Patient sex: F
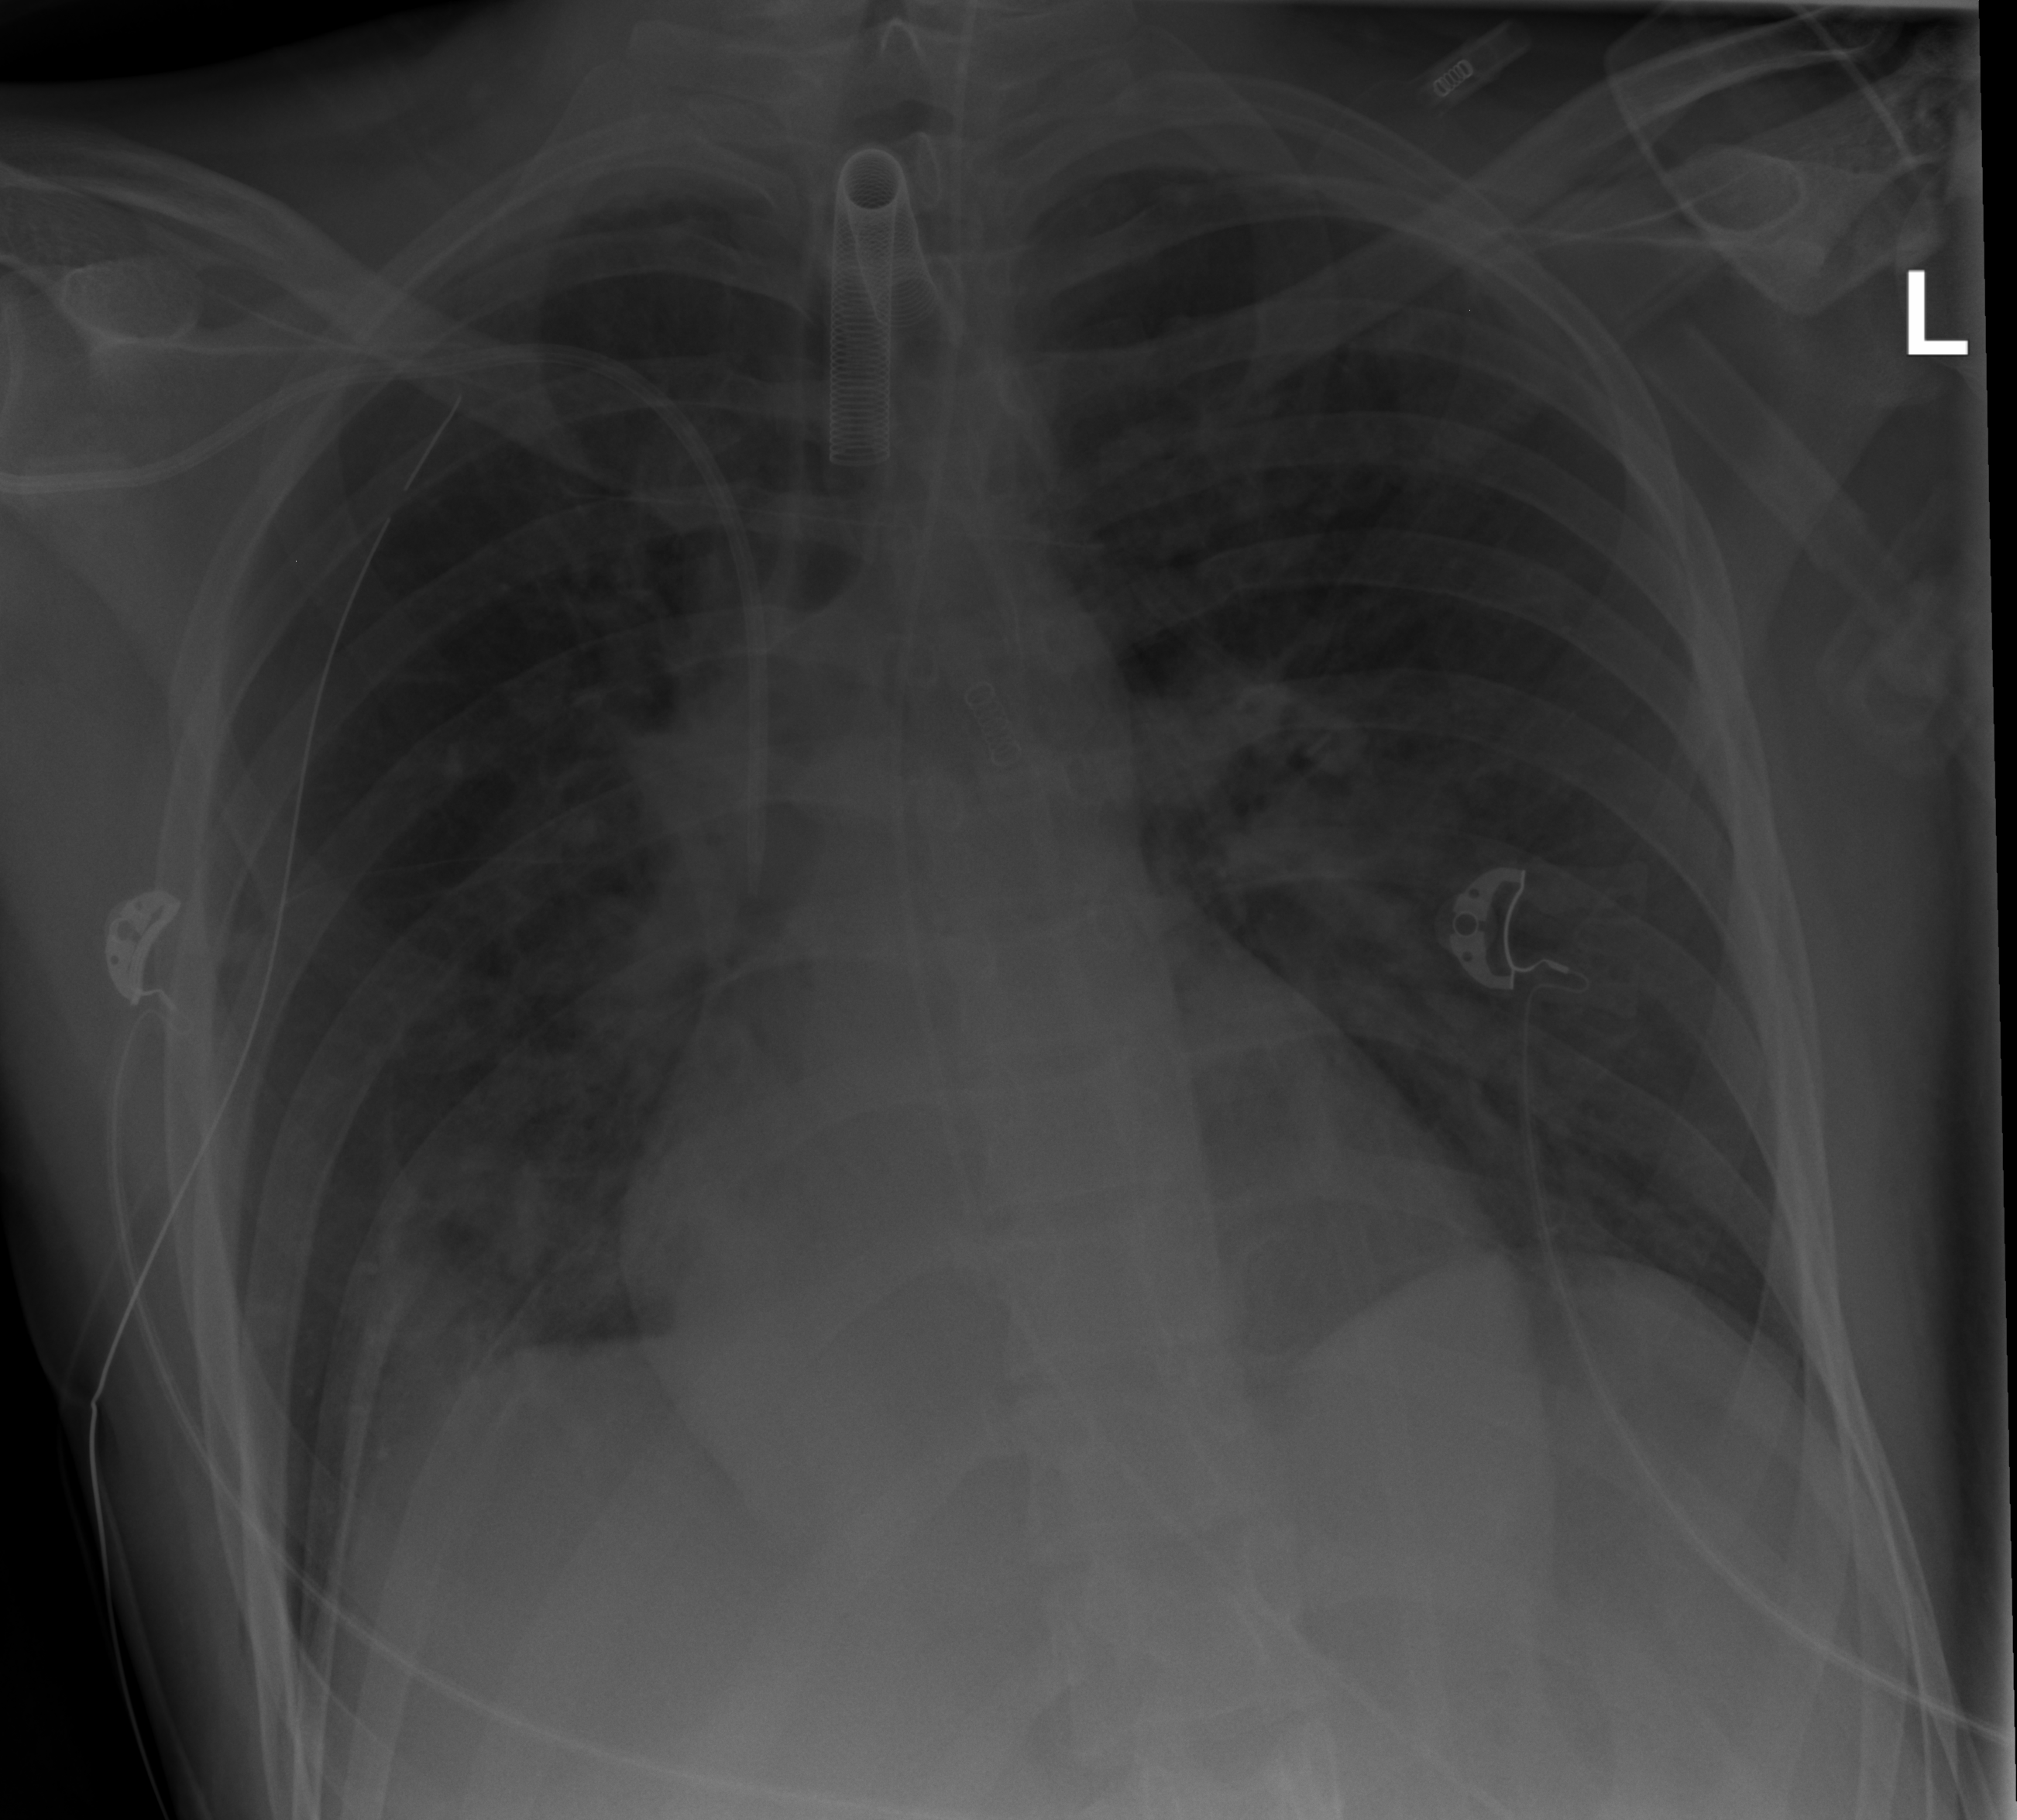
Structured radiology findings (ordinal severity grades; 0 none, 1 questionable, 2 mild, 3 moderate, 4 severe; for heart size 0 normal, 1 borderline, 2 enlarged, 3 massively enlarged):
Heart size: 0
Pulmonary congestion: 2
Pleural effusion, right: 2
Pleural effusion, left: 0
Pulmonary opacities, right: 1
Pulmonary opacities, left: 0
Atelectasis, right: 3
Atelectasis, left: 0